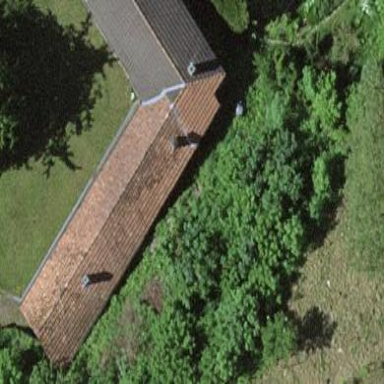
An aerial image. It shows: Simple and straightforward house.